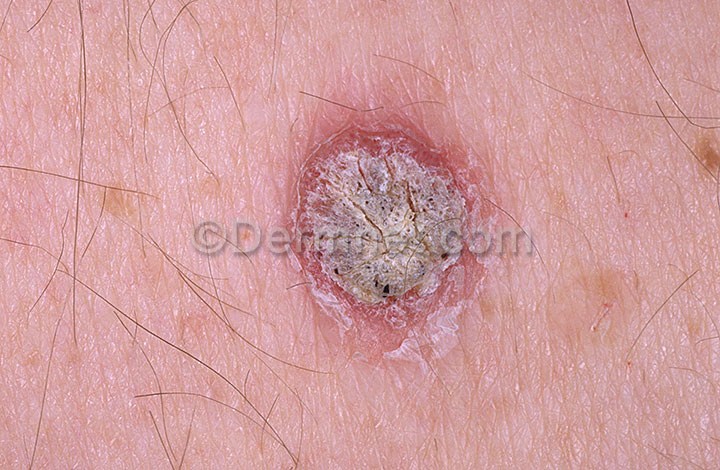
Disease: Seborrheic Keratoses and other Benign Tumors